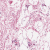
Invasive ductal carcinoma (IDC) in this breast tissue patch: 0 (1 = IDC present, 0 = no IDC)